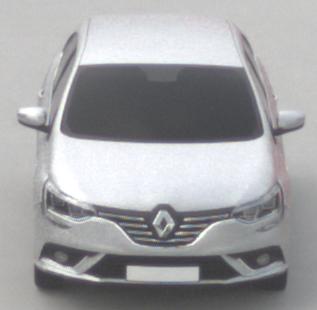
Make: Renault
Model: Mégane ENERGY TCe 100
Detailed model: Mégane (IV)
Model produced from: 2016/03
Model produced until: 2018/08
Doors: 5
Color: white
Road condition: dry road
Daytime: morning or afternoon
Contrast: low contrast